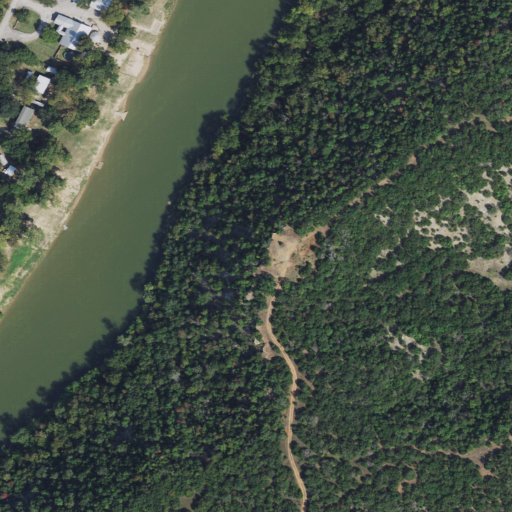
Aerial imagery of cliff(s) in Texas named Conway Bluff containing evergreen forest, deciduous forest, open water, grassland, shrub, barren land, open development, medium intensity development, mixed forest, and low intensity development